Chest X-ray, PA view. Patient: 35 years old, sex M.
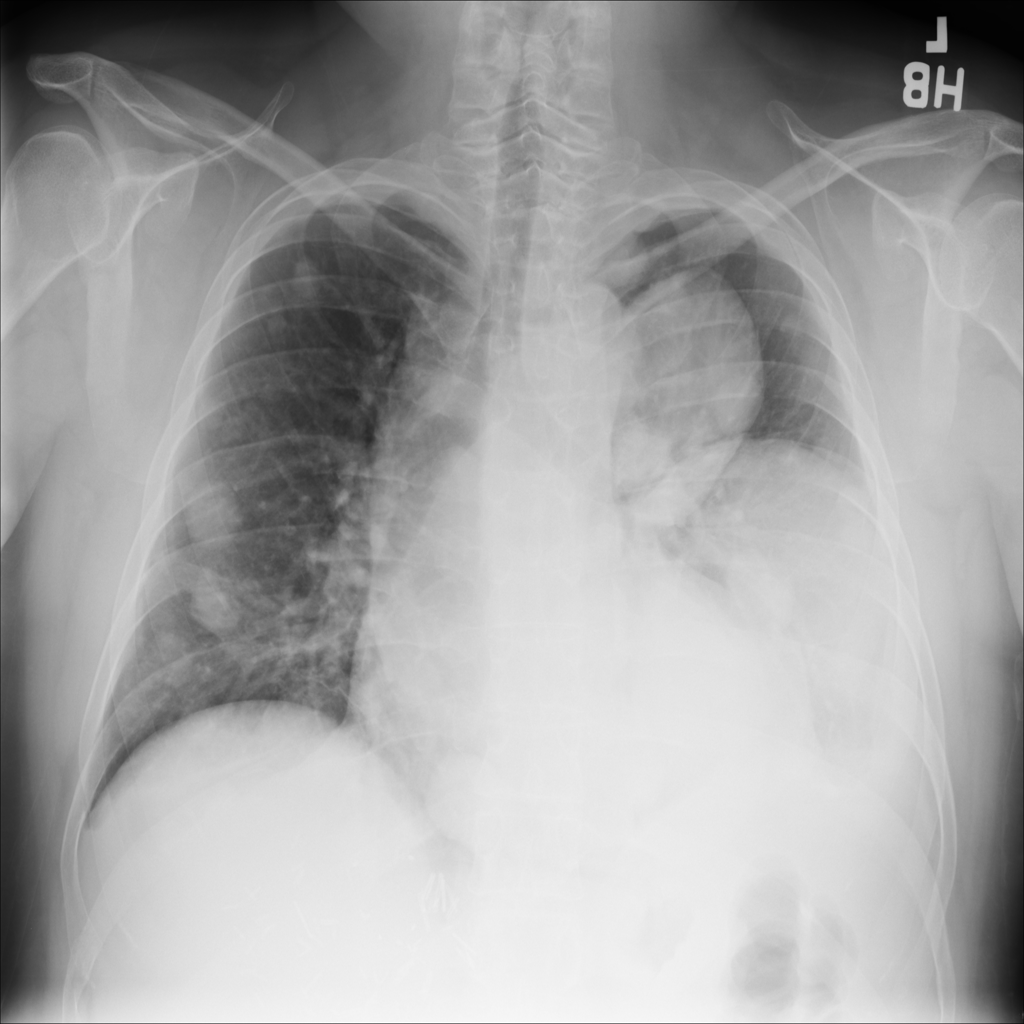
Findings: Mass